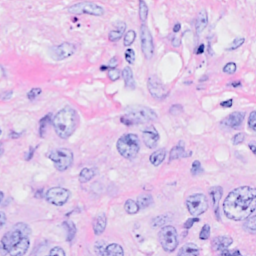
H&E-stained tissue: Breast